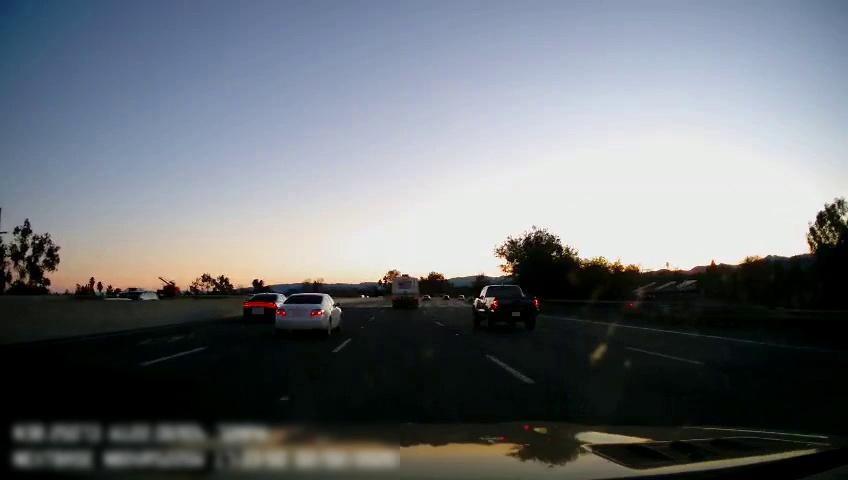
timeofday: Day
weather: Sunny
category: Drivable Space
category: Vehicles | Van
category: Vehicles | Truck
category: Vehicles | Car
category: Vehicles | Car
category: Vehicles | SUV
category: Vehicles | Car
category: Vehicles | Car
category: Lanes | Current Lane
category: Lanes | Alternate Lane
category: Lanes | Alternate Lane
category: Lanes | Current Lane
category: Lanes | Alternate Lane
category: Lanes | Alternate Lane